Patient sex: M
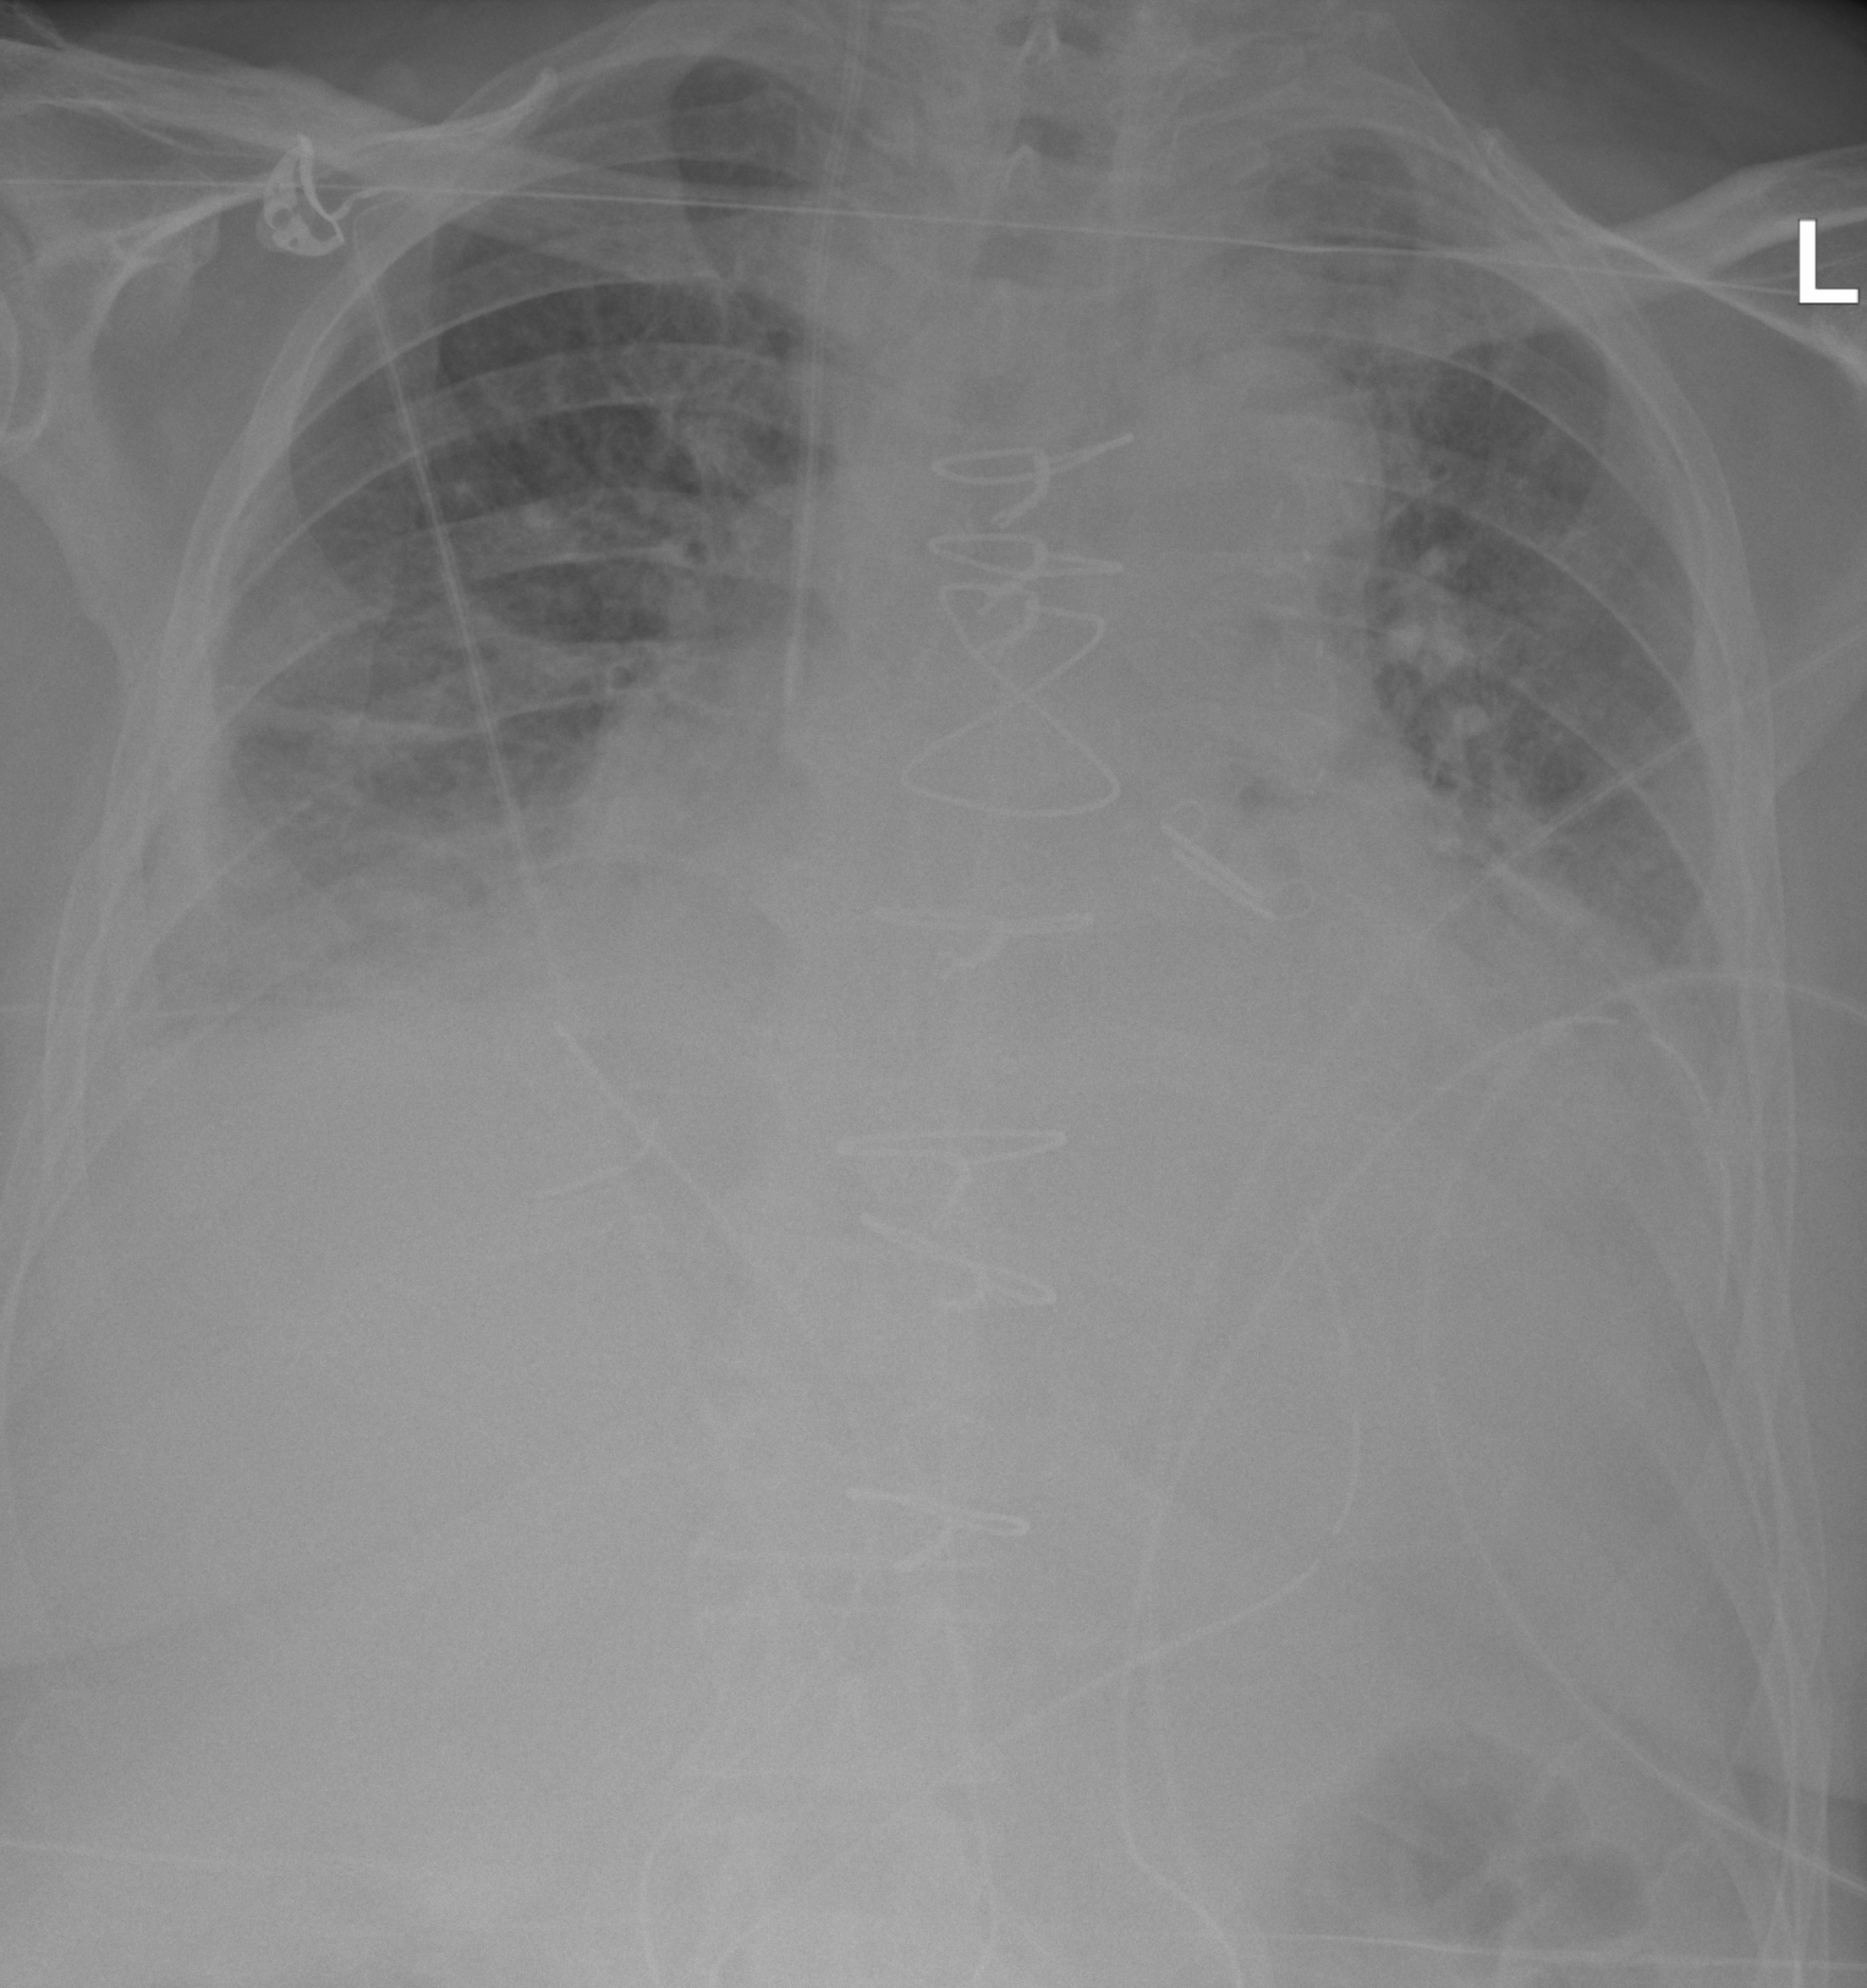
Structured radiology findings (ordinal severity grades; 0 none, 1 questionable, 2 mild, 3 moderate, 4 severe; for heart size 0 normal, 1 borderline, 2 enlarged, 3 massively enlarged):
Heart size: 2
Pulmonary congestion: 3
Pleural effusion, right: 2
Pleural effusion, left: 2
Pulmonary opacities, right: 3
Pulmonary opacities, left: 3
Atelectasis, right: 3
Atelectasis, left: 2